Field crop: tomato
Growth stage: 1
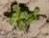
Species: portulaca